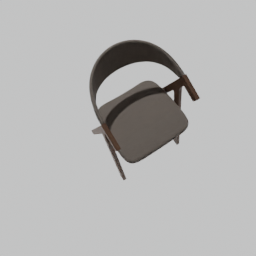
Label: furniture